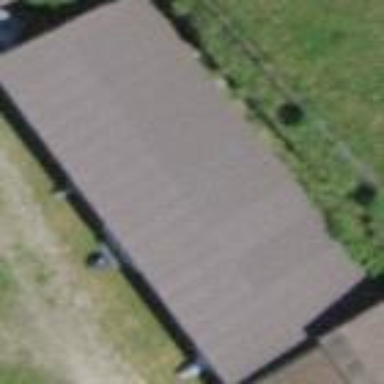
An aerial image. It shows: Shed building.